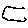
Label: hexagon